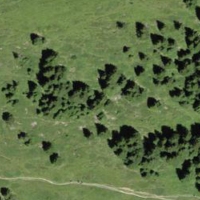
EUNIS habitat code: 23
Species observed at this site:
Campanula barbata